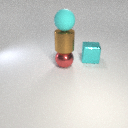
large red metal sphere below large cyan rubber sphere